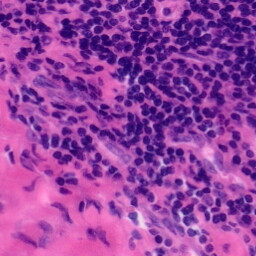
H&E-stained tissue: Tonsil